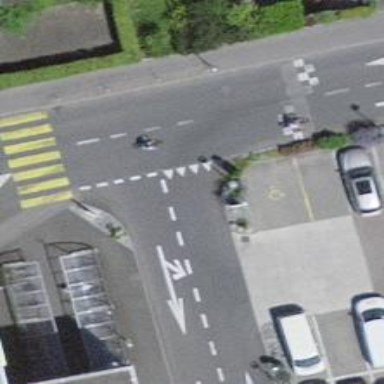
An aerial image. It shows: Road with "give way" sign.